Field crop: maize
Growth stage: 2
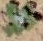
Species: chenopodium